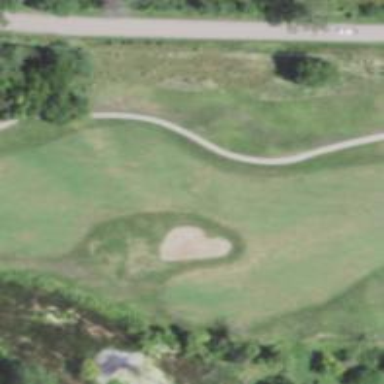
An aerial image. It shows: Golf hole.